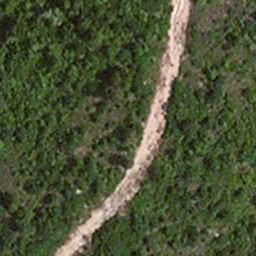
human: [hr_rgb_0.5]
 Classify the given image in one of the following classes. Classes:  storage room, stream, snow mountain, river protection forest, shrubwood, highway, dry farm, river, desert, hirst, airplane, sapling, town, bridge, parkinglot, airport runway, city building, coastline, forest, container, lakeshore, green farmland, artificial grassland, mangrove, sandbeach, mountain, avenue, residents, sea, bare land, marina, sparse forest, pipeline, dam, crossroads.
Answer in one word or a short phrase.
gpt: avenue